Field crop: maize
Growth stage: 2
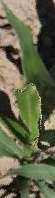
Species: maize